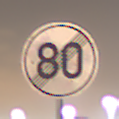
Verkehrszeichen: EndeGeschwindigkeit80
Umgebung: Outdoor, Urban
Tageszeit: Night
Wetter: PartlyCloudy
Licht: Artificial
Jahreszeit: NotSpecified
Kontrast: HighContrast